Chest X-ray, PA view. Patient: 57 years old, sex F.
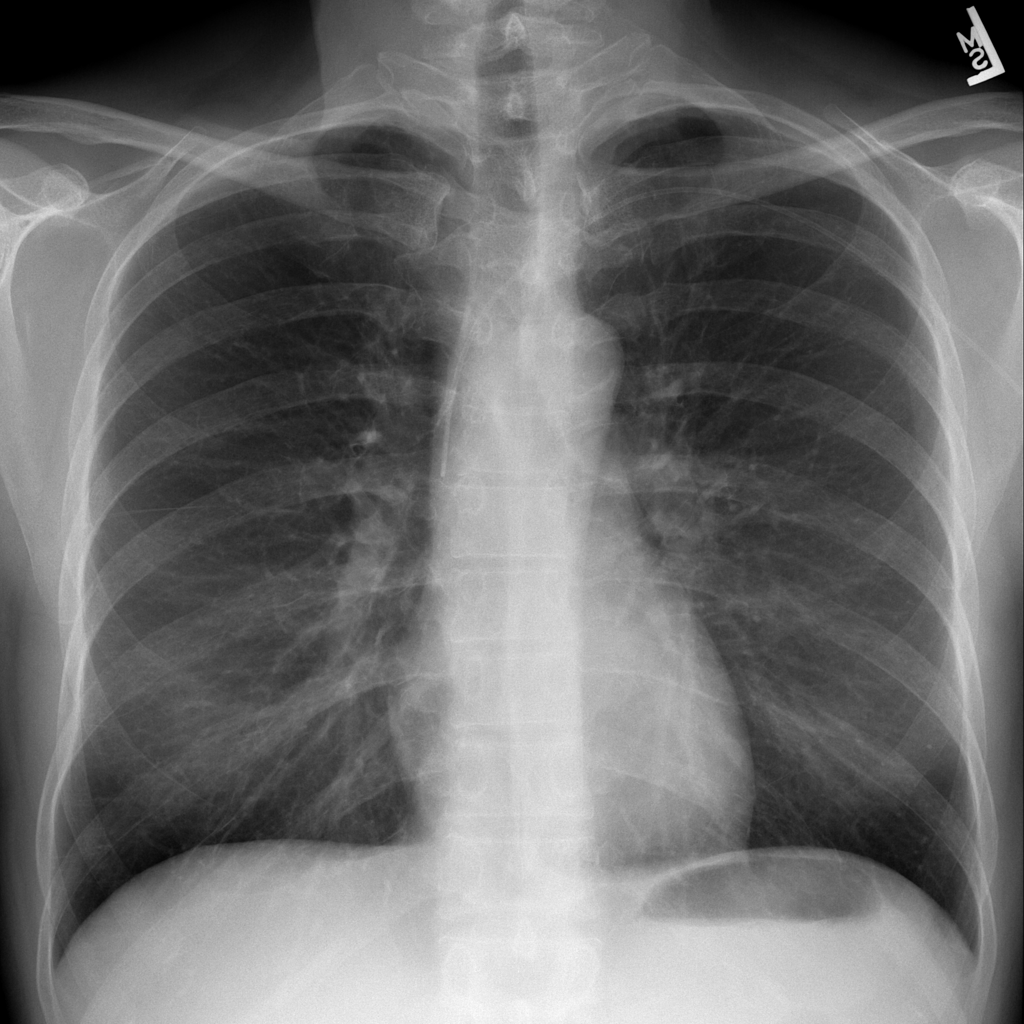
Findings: No Finding